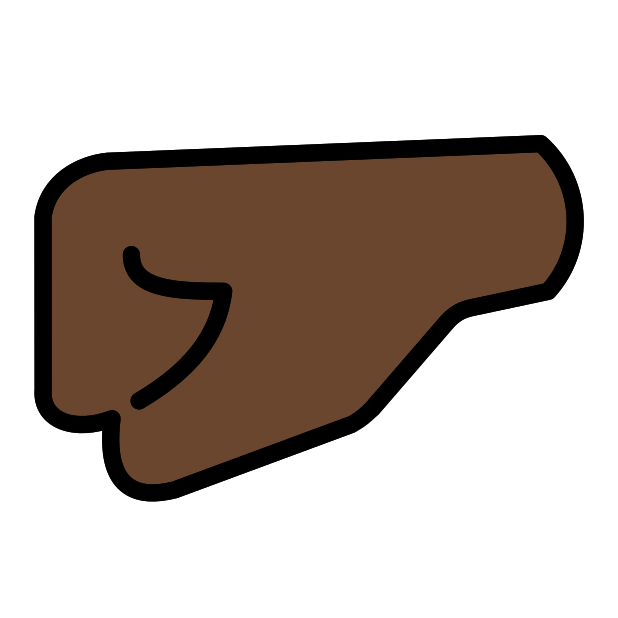
left-facing fist: dark skin tone